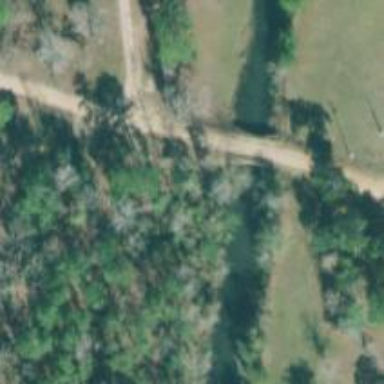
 passing over low water crossing bridge."